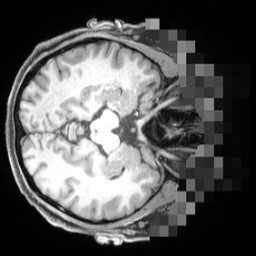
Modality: T1w
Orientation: axial
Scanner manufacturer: siemens
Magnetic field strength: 3 T
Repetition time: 2.55 s